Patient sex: M
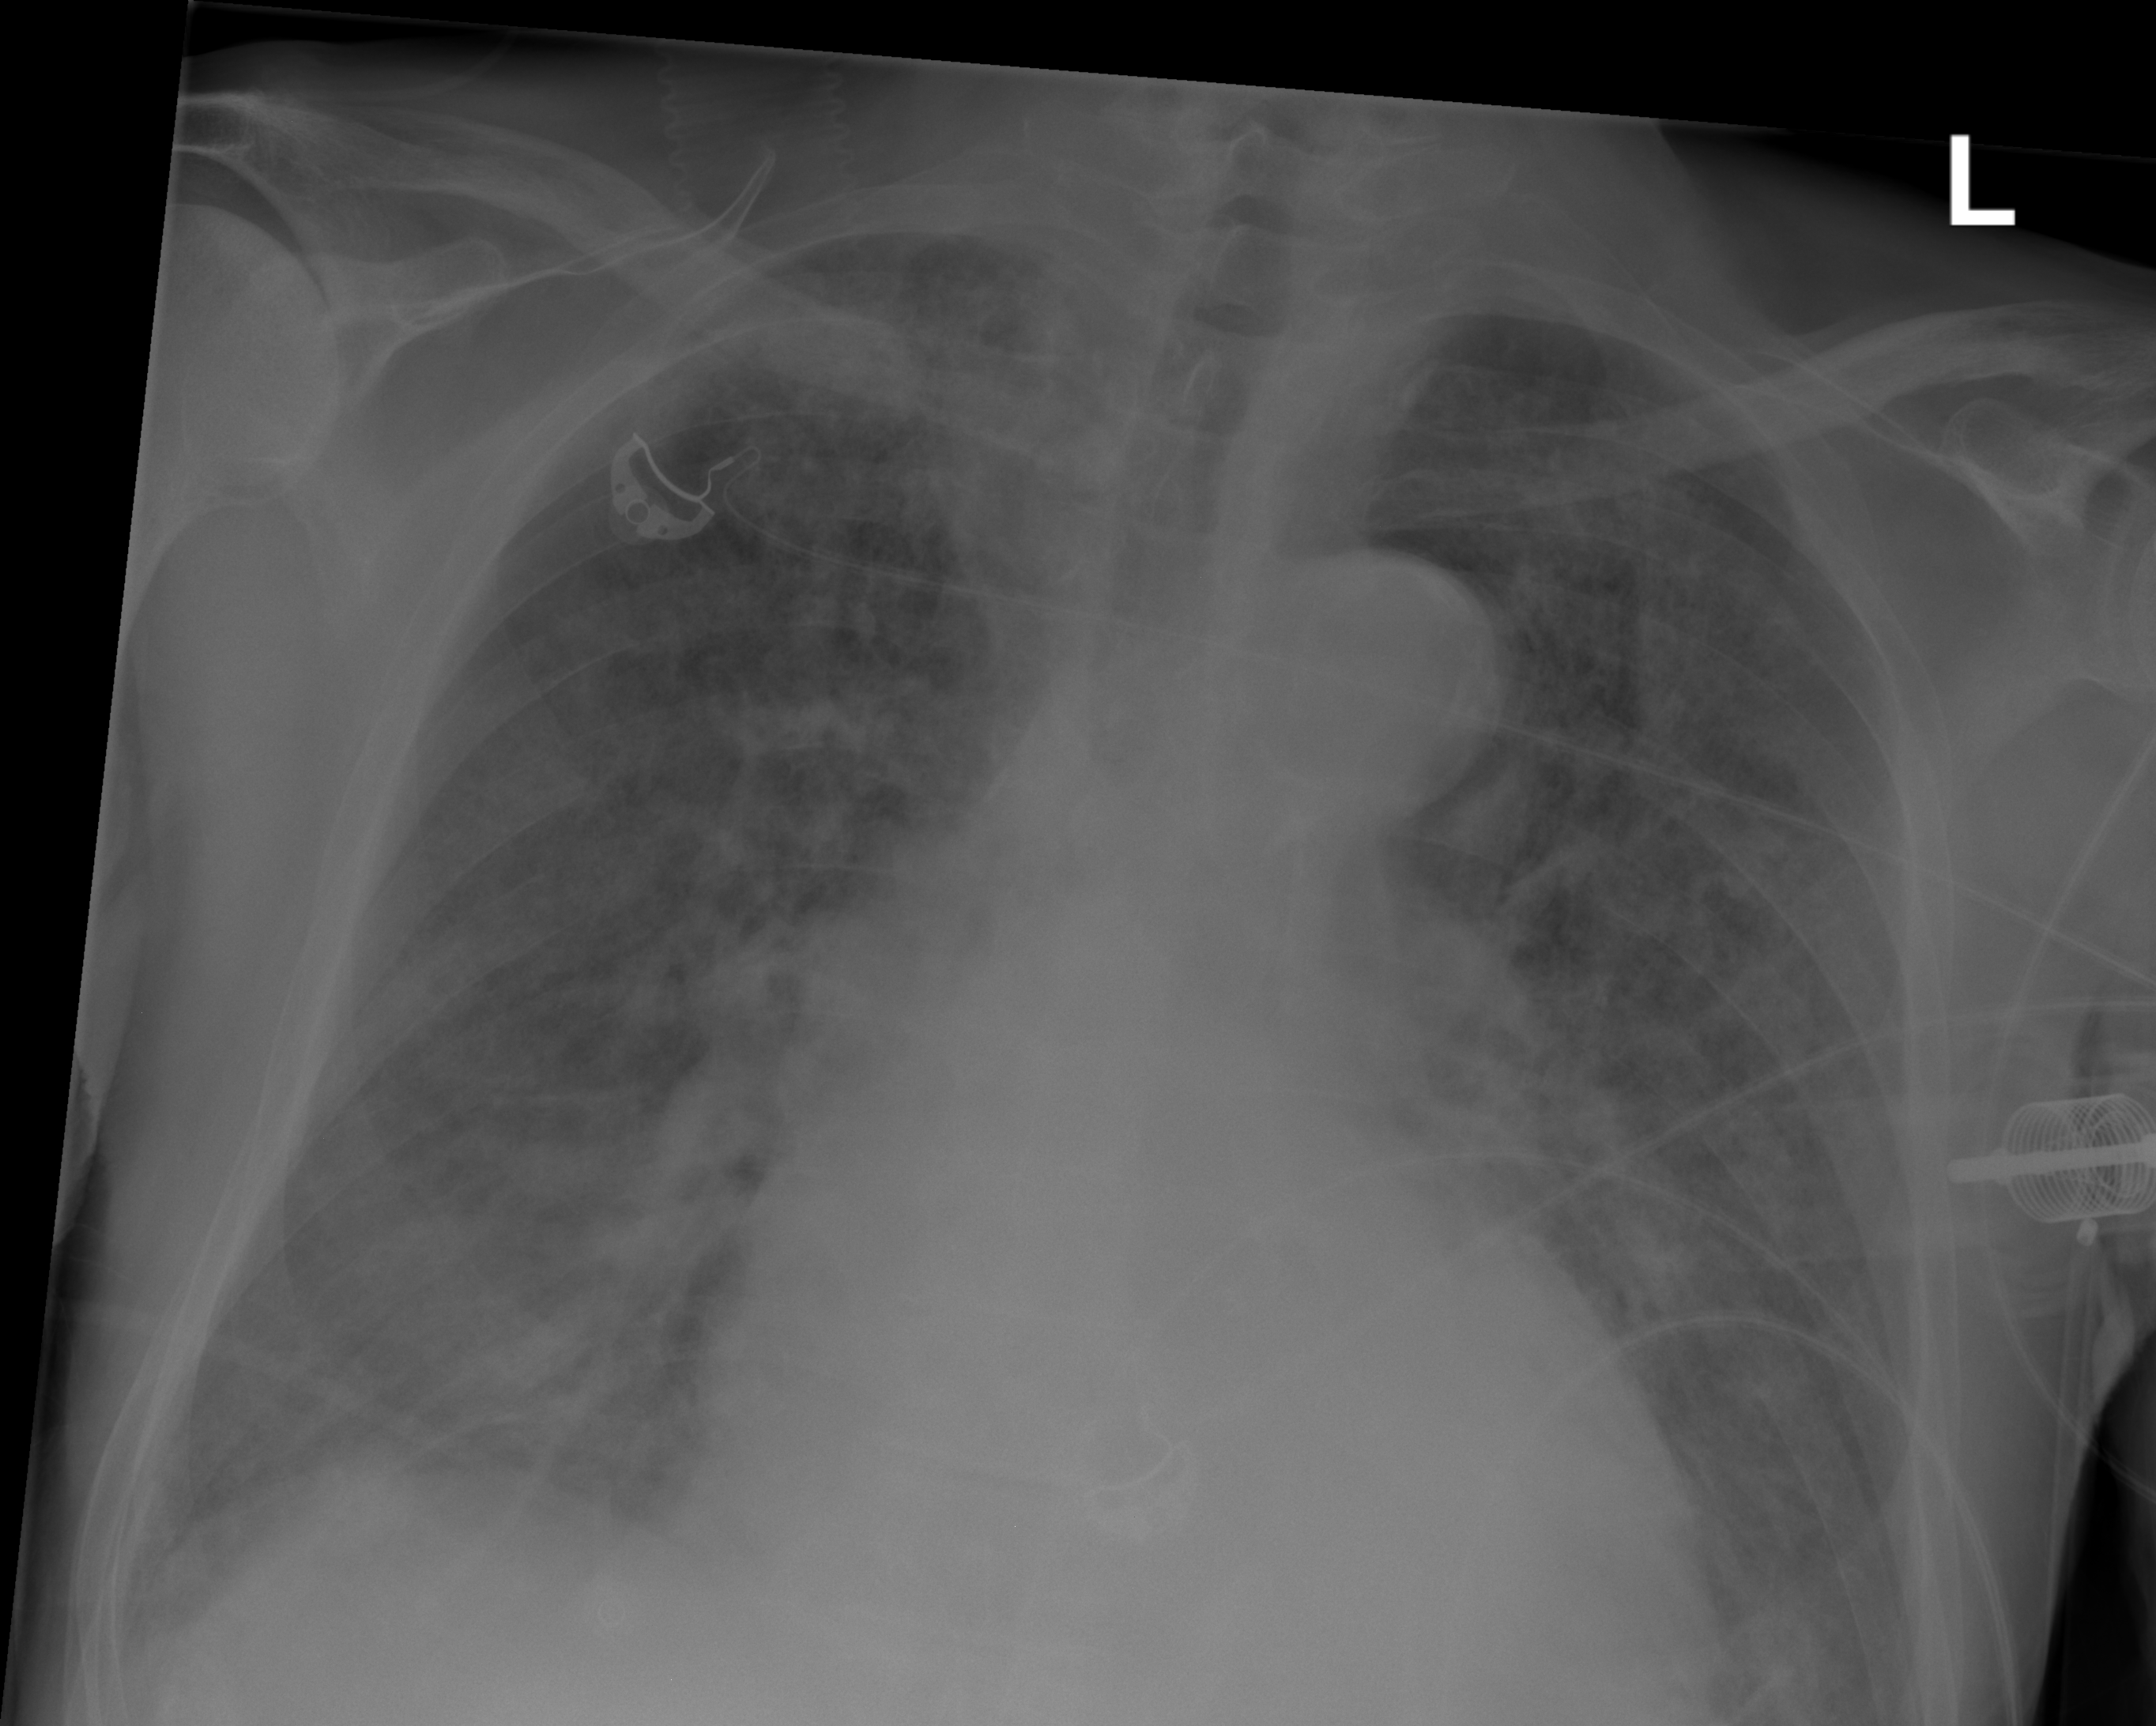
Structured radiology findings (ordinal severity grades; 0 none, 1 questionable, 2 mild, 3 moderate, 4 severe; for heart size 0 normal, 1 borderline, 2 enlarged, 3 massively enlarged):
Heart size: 2
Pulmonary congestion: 4
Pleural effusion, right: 1
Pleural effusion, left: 1
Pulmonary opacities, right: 3
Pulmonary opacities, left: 2
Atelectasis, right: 2
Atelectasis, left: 2